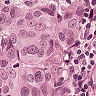
Metastatic tissue present: yes